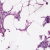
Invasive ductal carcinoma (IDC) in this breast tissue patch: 1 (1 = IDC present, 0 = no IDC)